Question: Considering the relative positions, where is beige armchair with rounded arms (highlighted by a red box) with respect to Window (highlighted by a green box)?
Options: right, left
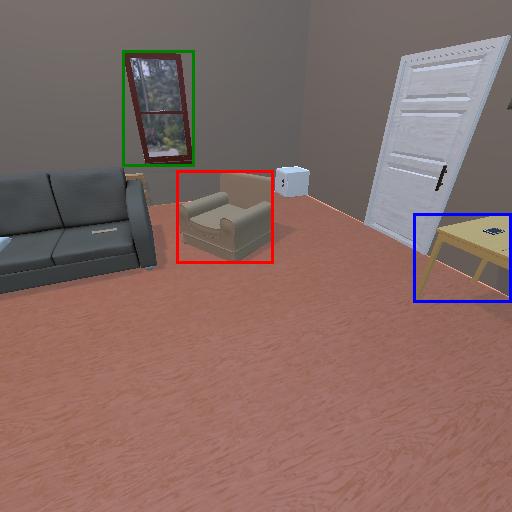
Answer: right